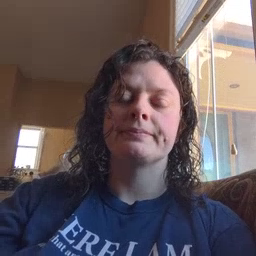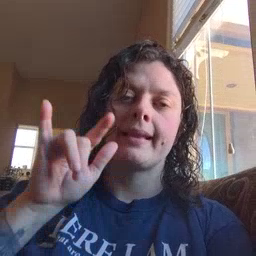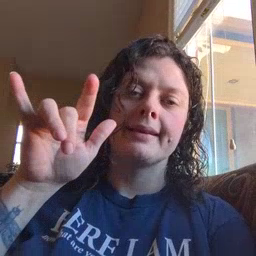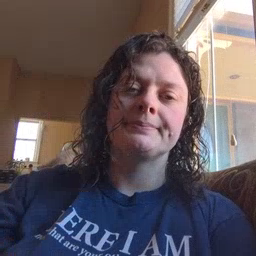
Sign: airplane